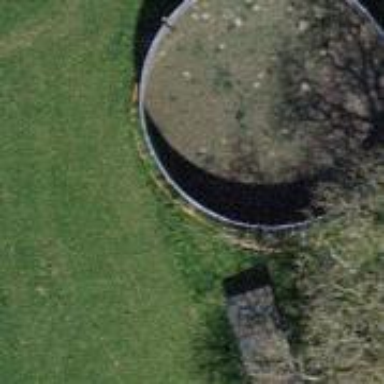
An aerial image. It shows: Storage tank that is man-made.